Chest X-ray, PA view. Patient: 48 years old, sex M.
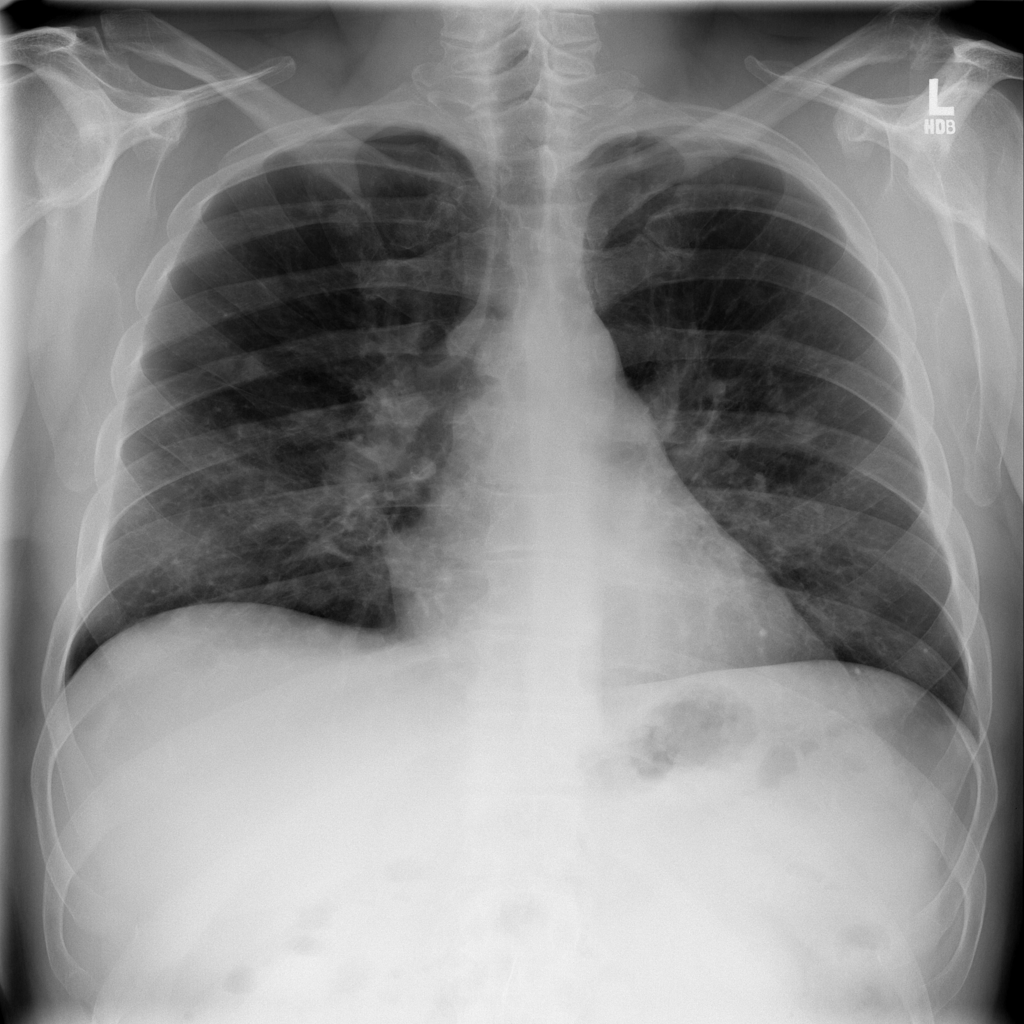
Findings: Mass, Nodule